Field crop: tomato
Growth stage: 1
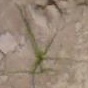
Species: cyperus